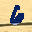
Label: 6